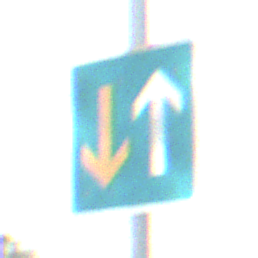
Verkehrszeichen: VorrangVorGegenverkehr
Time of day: MorningAfternoon
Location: Outdoor (Nature)
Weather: PartlyCloudy
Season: NotSpecified
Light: Natural